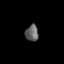
Tissue: skin
Cell type: Epithelial cells
Senescence score: 0.2628
Nuclear area (px): 200
Mean DAPI intensity: 100.86